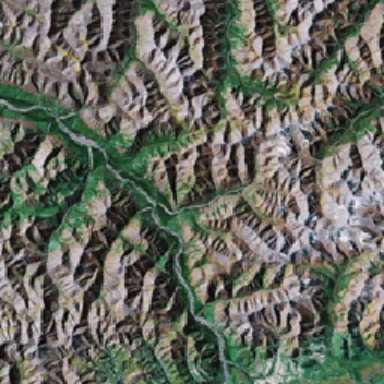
The big mountain has a green area .